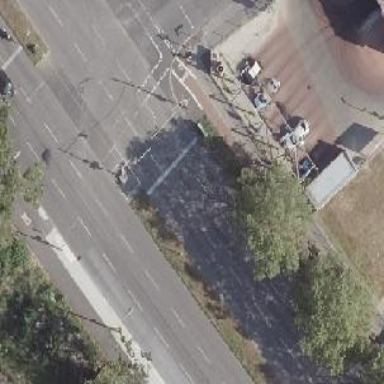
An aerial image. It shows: Road crossing with traffic signals and central island.